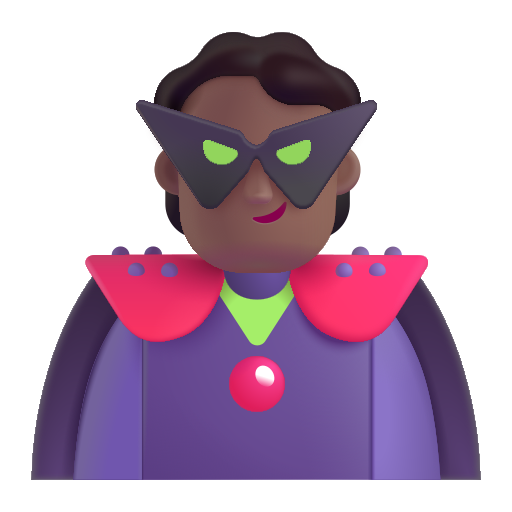
person supervillain color  dark